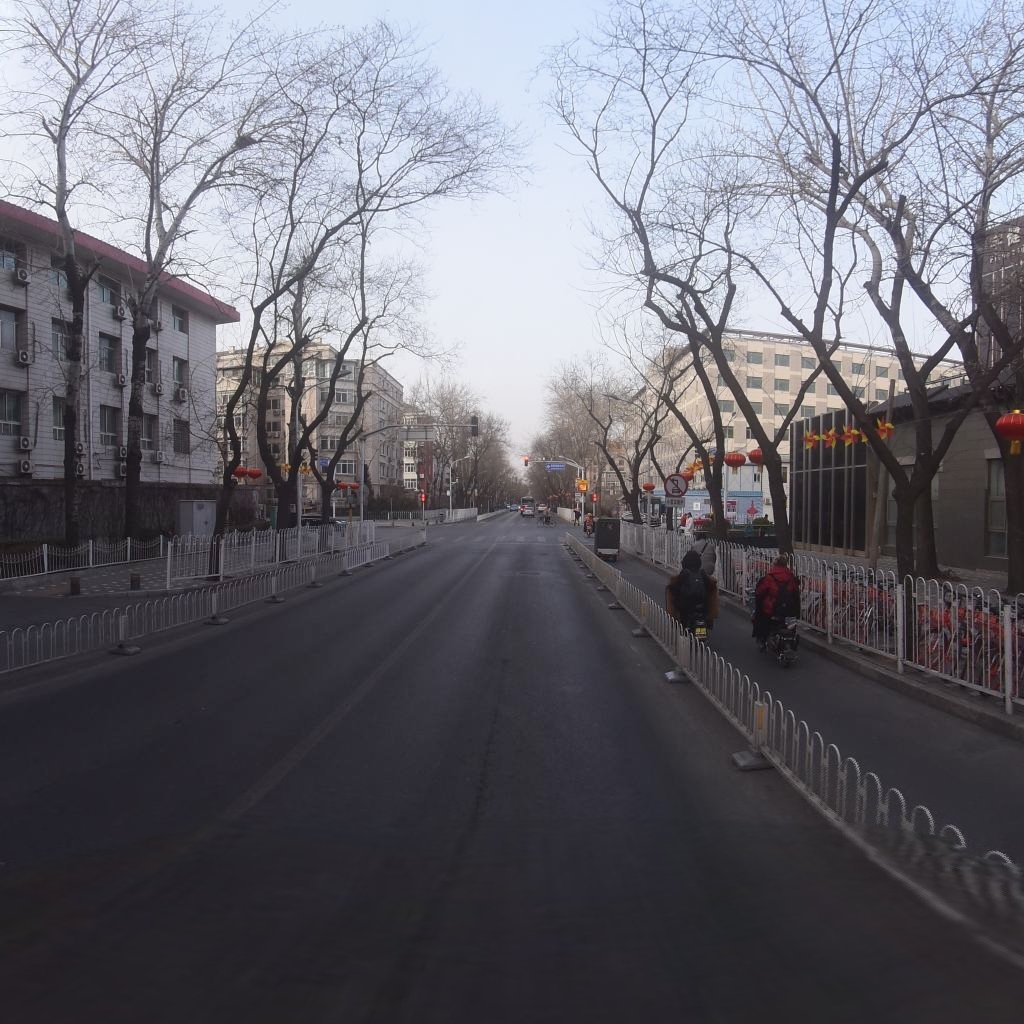
Region: Xicheng
Road damage annotations: manhole cover, longitudinal crack